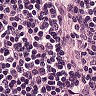
Metastatic tissue present: no